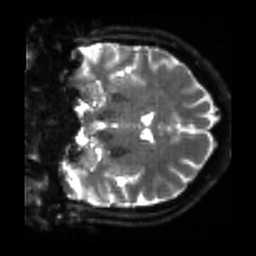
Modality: sbref
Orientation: coronal
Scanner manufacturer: siemens
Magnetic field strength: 3 T
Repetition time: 4 s
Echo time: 0.0594 s